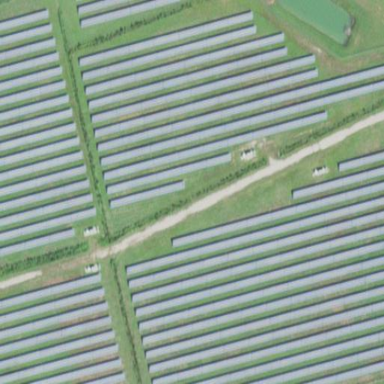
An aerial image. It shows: Fenced area with solar power plant inside.